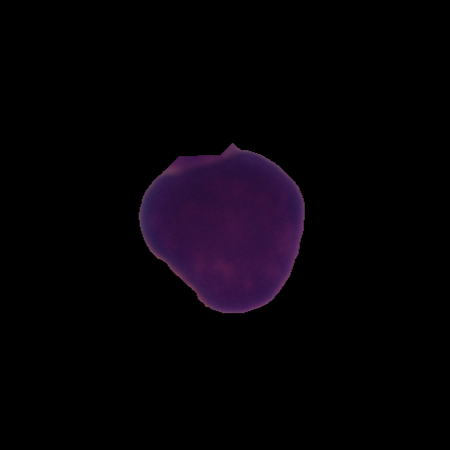
Label: healthy